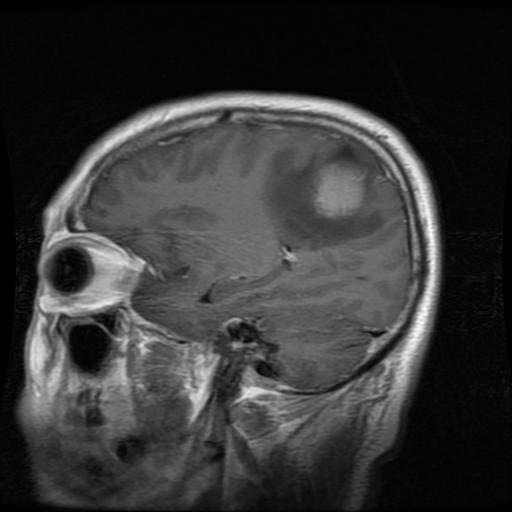
Label: meningioma